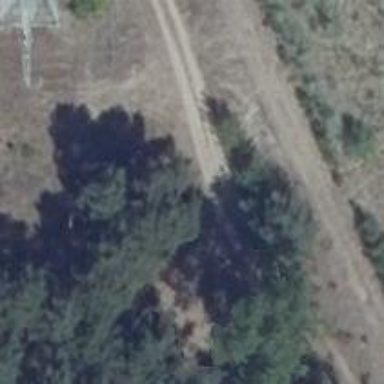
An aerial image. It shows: Sandy track road.